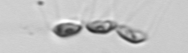
Label: Chaetoceros